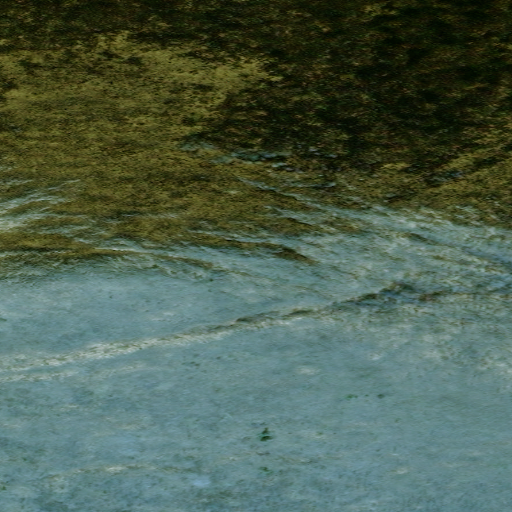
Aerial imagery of mountain in Alaska named Madison Mountain containing only unknown